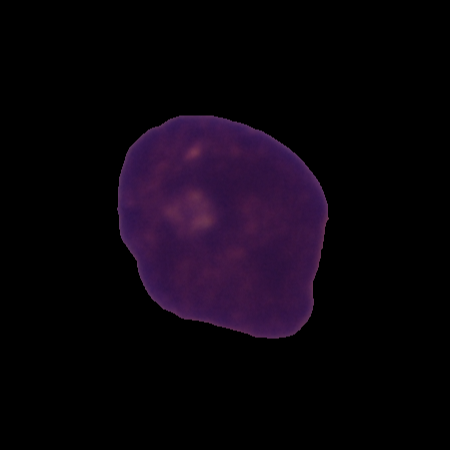
Label: cancer